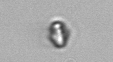
Label: Heterocapsa_rotundata